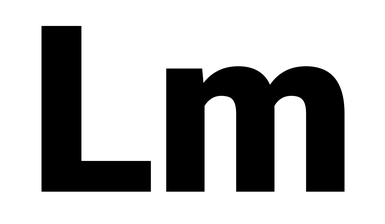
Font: Roboto_Black